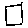
Label: square